Question: I would like to implement Koch <URL> using pygame.
I am working with the following series of images from <URL>

My algorithm is this
1. Draw a triangle
2. Calculate the points of a triangle one-third its size and delete the centre line
3. Find out the outer points (as show in the second figure of the above image)
4. Make a list of all end points
5. Using polygon join all points
I've done up to the second step. But I'm struggling on the third step - as I can't work out how to find the outer points - any tips?
Here is my code up to second step
'''
import pygame
from pygame.locals import *
pygame.init()
fpsClock = pygame.time.Clock()
screen = pygame.display.set_mode((600,600))
pygame.display.set_caption('Koch snowflake')
white = (255, 255, 255)
black = (0, 0 ,0)
def midpoints(pt1 , pt2):
(x1, y1) = pt1
(x2, y2) = pt2
return ((x1+x2)/2, (y1 + y2)/2)
def midline(pt1, pt2):
(x1, y1) = pt1
(x2, y2) = pt2
return [(x1 + float(x2-x1)/3.0,y1 + float(y2-y1)/3.0), (x1 + float(x2-x1)*2.0/3,y1+ float(y2-y1)*2.0/3)]
def drawline(pt1, pt2):
pygame.draw.line(screen, white, pt1, pt2)
def clearline(pt1,pt2):
pygame.draw.line(screen, black, pt1, pt2, 4)
a = [(150,150), (450,150), (300,410), (150,150)]
pygame.draw.polygon(screen, white ,(a[0], a[1], a[2]), 1)
i = 0
order = 0
length = len(a)
while order < length - 1:
pts = midline(a[i], a[i+1])
clearline(pts[0], pts[1])
a = a[:i+1] + pts + a[i+1:]
print a
if order < 3:
i = i+3
order = order + 1
#pygame.draw.polygon(screen, white ,Tup, 1)
pygame.display.update()
'''
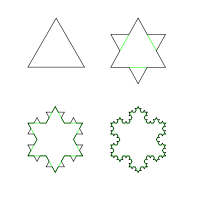
Answer: To calculate the points, I'd use a vector approach. If the triangle's corners are a1, a2 and a3, then you can get an equation for all points on the line a1 to a2. Using that equation, you can find the points at 1/3 and 2/3 between a1 and a2. The distance between those points gives you the side of the new triangle you're going to create. Using that information, and the point at 1/2 between a1 and a2 you can work out the coordinates of the third new point.